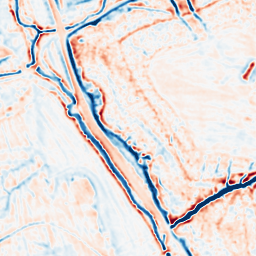
Category: multiscale
Decomposition family: dog_multiscale
Decomposition parameters: sigma_ratio: 1.4
n_scales: 3
base_sigma: 1
Upsampling method: sinc_hamming
Upsampling parameters: scale: 2
kernel_size: 16
Upsampling scale: 2